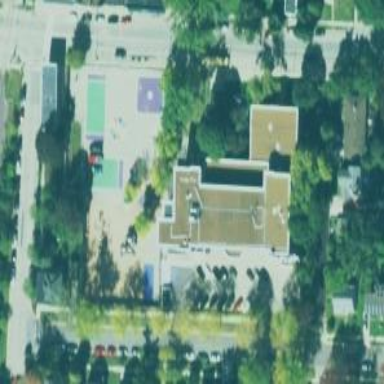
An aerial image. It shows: School building.